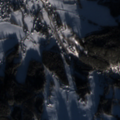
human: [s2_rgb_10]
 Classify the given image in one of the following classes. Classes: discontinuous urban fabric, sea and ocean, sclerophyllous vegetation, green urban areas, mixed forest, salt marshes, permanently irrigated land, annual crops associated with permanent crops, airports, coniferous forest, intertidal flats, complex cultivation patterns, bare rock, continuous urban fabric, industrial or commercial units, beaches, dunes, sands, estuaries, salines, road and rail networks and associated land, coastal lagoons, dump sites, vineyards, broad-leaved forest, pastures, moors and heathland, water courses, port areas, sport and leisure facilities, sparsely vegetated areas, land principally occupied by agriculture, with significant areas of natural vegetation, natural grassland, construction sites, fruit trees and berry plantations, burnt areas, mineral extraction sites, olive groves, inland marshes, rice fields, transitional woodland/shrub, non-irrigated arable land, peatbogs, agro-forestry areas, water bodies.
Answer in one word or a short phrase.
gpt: discontinuous urban fabric, sport and leisure facilities, pastures, land principally occupied by agriculture, with significant areas of natural vegetation, coniferous forest